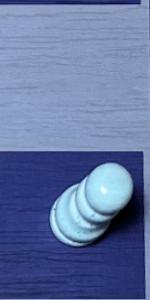
Label: Pawn_White